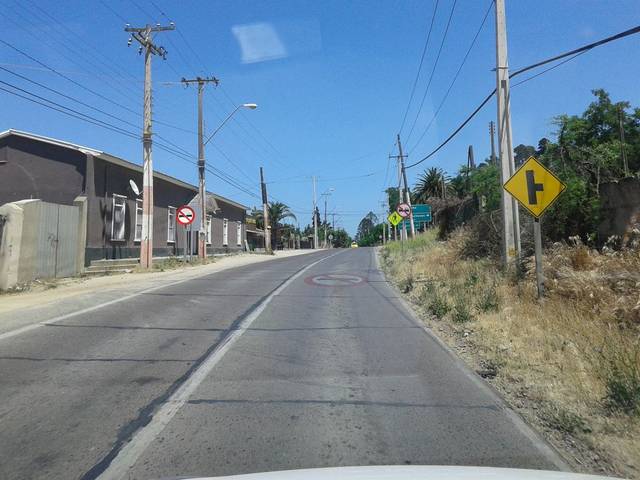
Region: Chile
Coordinates: -32.995, -71.24